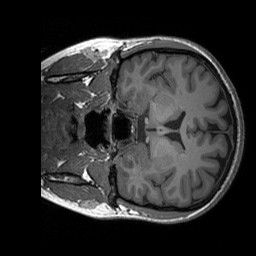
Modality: T1w
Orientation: coronal
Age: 24
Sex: female
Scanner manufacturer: siemens
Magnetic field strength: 3 T
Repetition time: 1.9 s
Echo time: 0.00227 s